Interaction volume radius: 5 \u00c5
Interaction volume height: 20 \u00c5
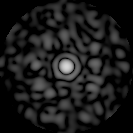
Disorder parameter: 0.8044